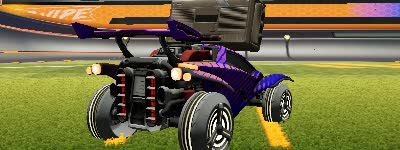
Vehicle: octane